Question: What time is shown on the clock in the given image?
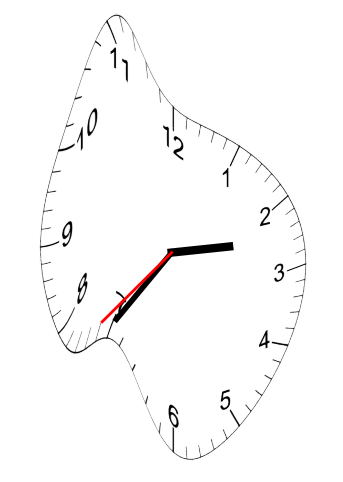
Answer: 02:35:37